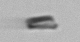
Label: fiber